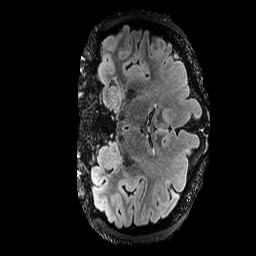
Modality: FLAIR
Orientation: coronal
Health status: ill
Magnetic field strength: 3 T